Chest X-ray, AP view. Patient: 25 years old, sex M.
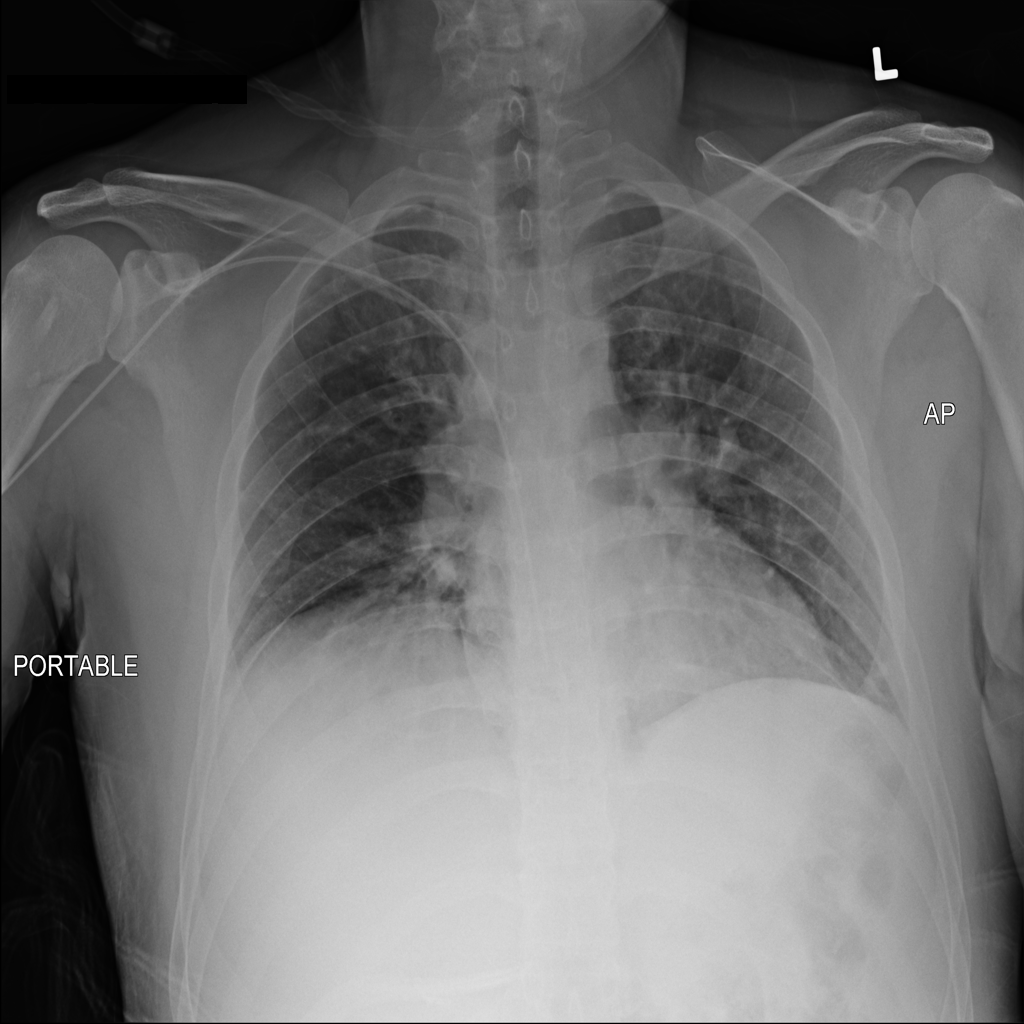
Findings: No Finding